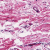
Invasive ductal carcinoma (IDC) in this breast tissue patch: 0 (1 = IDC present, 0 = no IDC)